Interaction volume radius: 5 \u00c5
Interaction volume height: 15 \u00c5
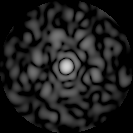
Disorder parameter: 0.8227